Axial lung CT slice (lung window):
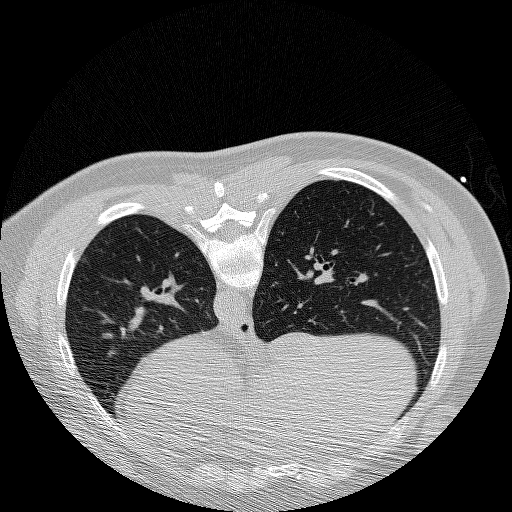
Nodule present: no